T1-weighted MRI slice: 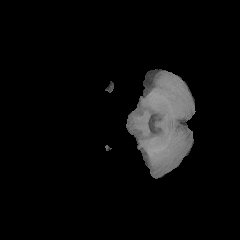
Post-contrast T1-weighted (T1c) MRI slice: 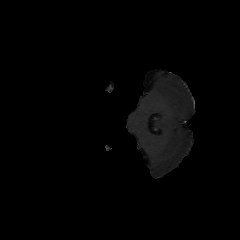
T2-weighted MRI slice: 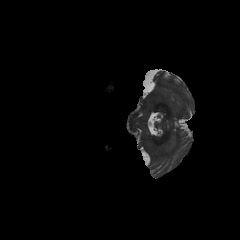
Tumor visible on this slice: no